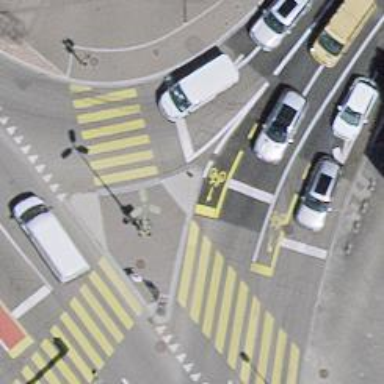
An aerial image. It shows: Traffic calming island.